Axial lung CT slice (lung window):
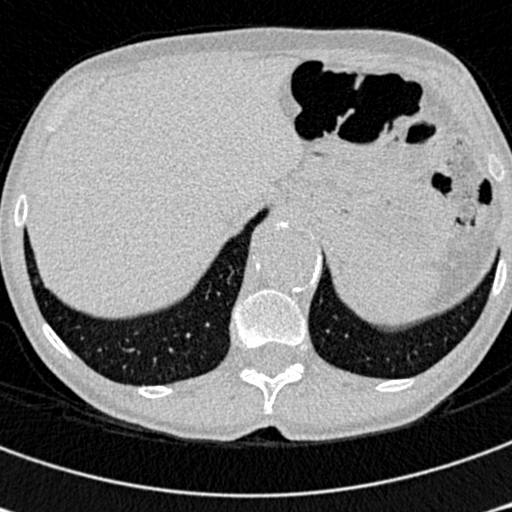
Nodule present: no